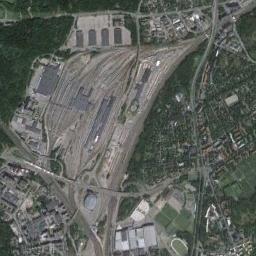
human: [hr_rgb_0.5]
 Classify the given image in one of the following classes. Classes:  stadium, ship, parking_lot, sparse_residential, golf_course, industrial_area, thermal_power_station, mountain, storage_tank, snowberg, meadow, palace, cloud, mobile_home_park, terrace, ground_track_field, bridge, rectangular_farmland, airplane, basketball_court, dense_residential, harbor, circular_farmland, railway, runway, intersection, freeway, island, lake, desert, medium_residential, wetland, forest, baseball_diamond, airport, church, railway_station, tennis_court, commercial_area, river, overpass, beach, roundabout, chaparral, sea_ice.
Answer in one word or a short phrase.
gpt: railway_station